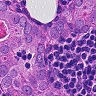
Metastatic tissue present: yes